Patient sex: M
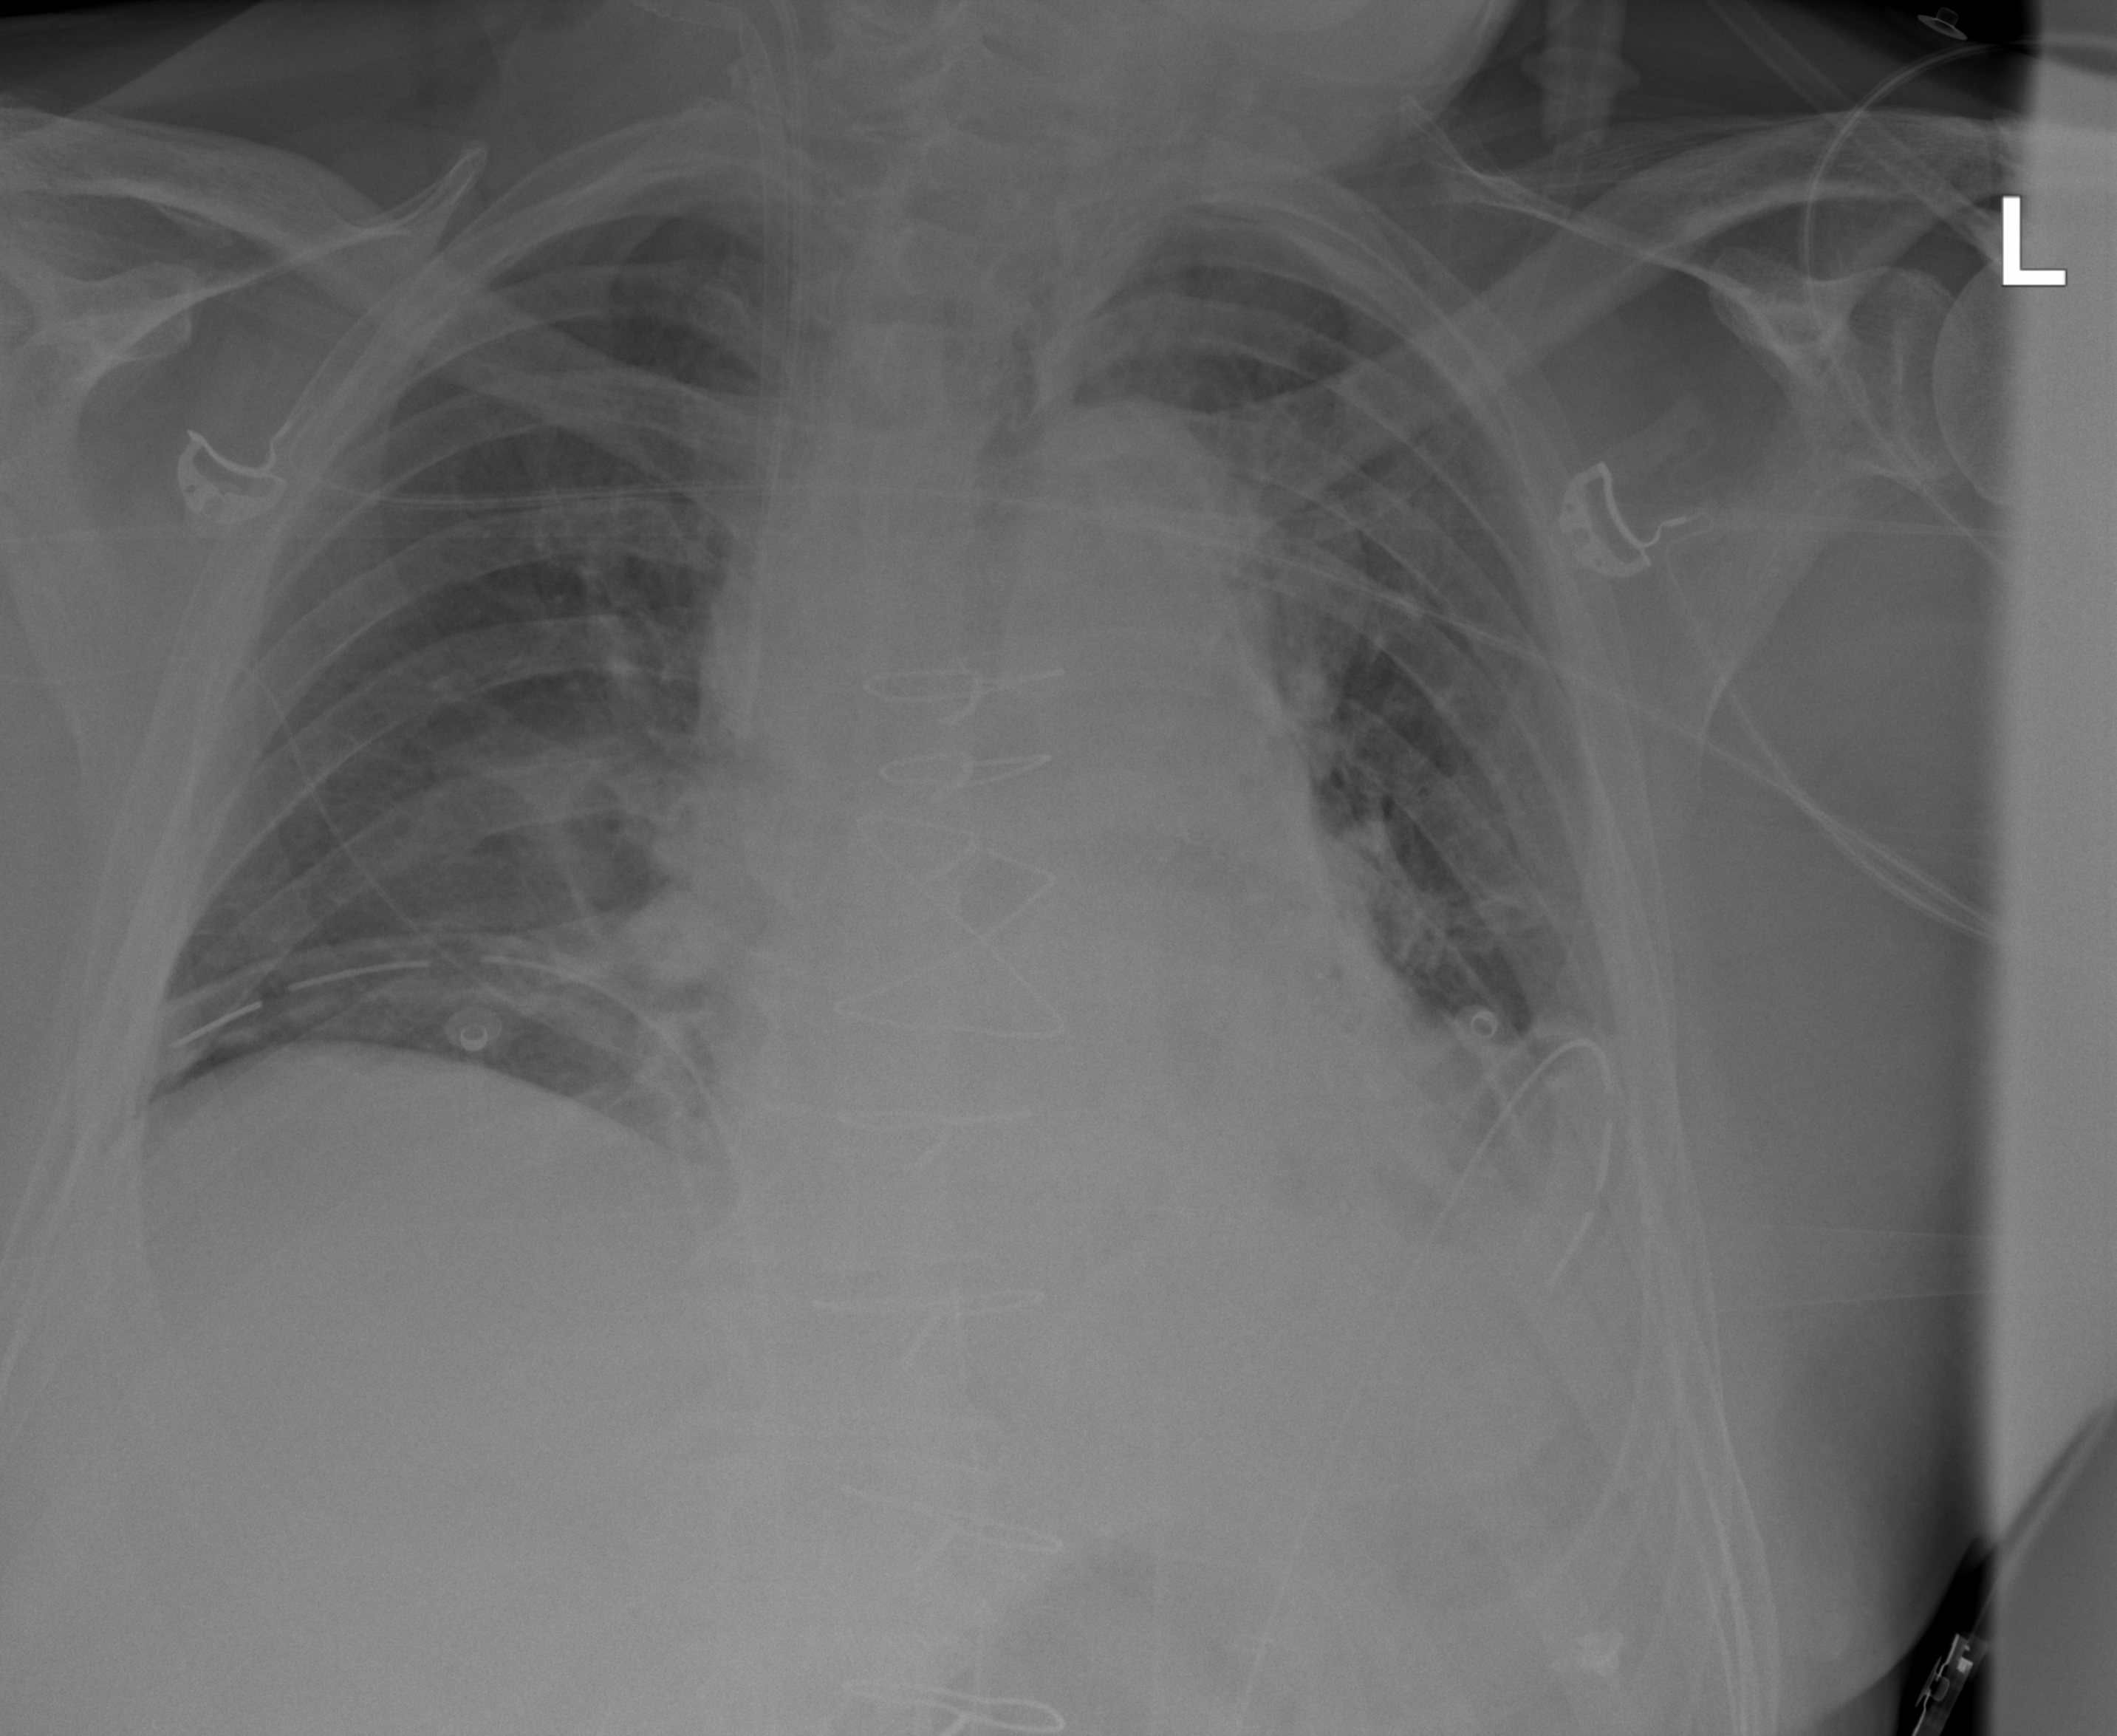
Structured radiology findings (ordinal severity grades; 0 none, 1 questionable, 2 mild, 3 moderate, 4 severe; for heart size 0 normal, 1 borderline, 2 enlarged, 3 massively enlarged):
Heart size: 2
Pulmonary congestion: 2
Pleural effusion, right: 0
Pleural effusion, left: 2
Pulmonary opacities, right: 2
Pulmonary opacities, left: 2
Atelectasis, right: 2
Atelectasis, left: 2